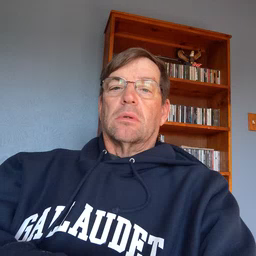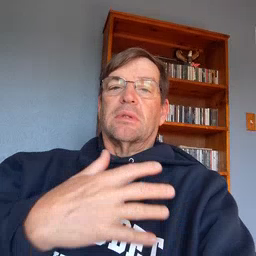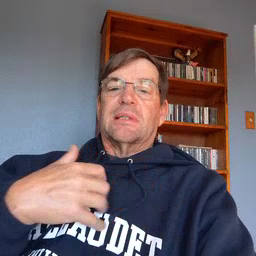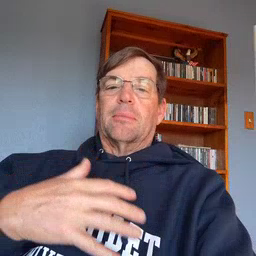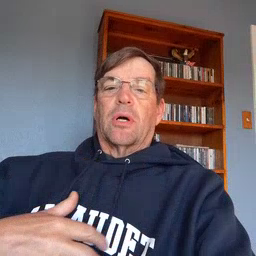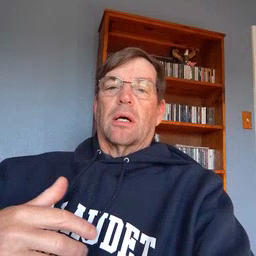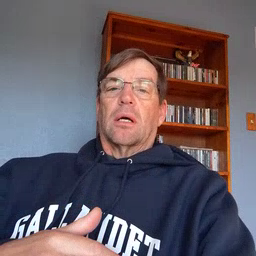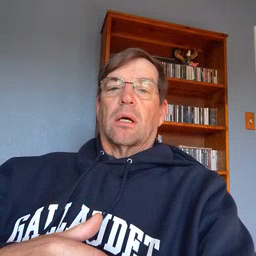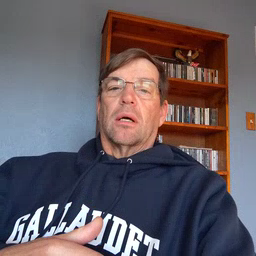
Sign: zebra